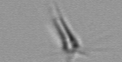
Label: Calciopappus